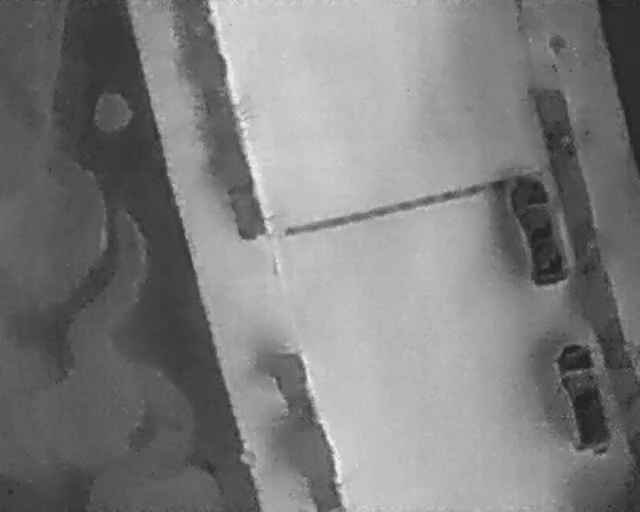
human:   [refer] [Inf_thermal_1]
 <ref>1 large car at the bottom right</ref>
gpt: <box>[[82, 72, 100, 82, 166]]</box>

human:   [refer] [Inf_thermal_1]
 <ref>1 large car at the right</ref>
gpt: <box>[[75, 40, 93, 50, 166]]</box>